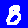
Digit: 8